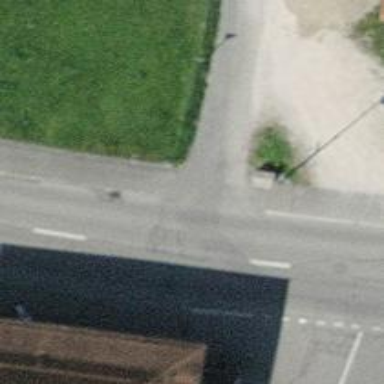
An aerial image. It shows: Road with "give way" sign.